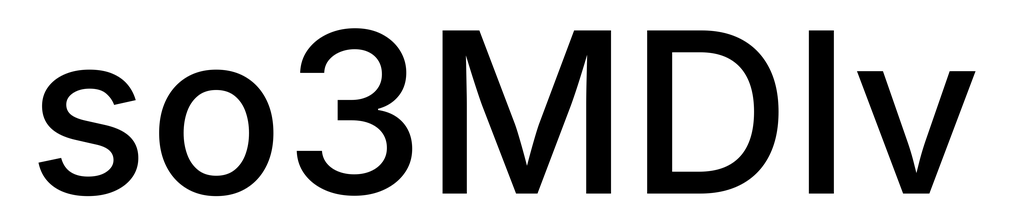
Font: Inter_Medium